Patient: sex F, age 37
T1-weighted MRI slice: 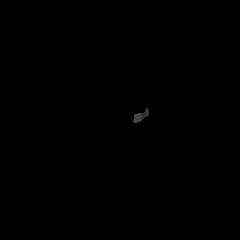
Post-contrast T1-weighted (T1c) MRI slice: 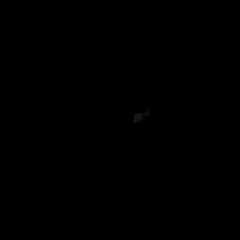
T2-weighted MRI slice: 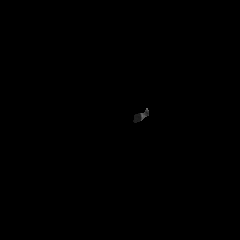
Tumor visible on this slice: no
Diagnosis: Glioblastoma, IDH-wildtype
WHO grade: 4